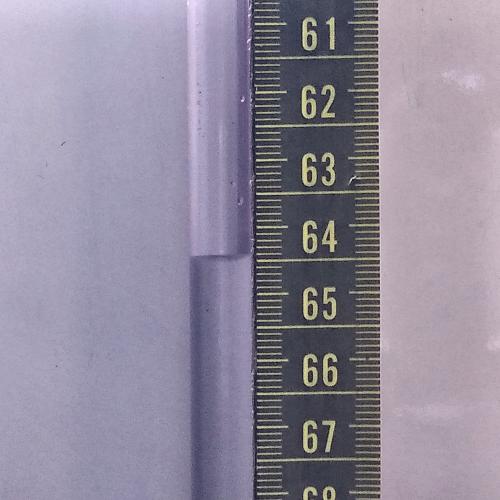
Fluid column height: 64.4 cm